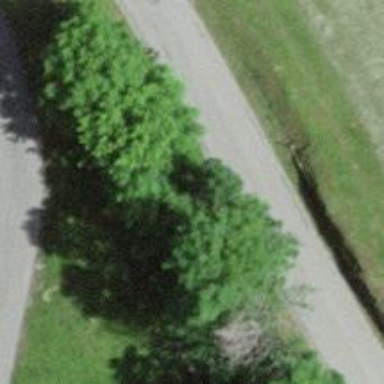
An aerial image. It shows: Hedge barrier.